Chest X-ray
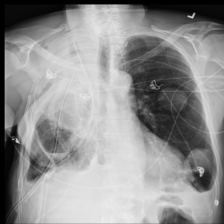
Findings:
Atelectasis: negative
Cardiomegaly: negative
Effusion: negative
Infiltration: negative
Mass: positive
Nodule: negative
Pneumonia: negative
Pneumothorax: negative
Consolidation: negative
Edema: negative
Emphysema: negative
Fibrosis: negative
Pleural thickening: positive
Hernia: negative